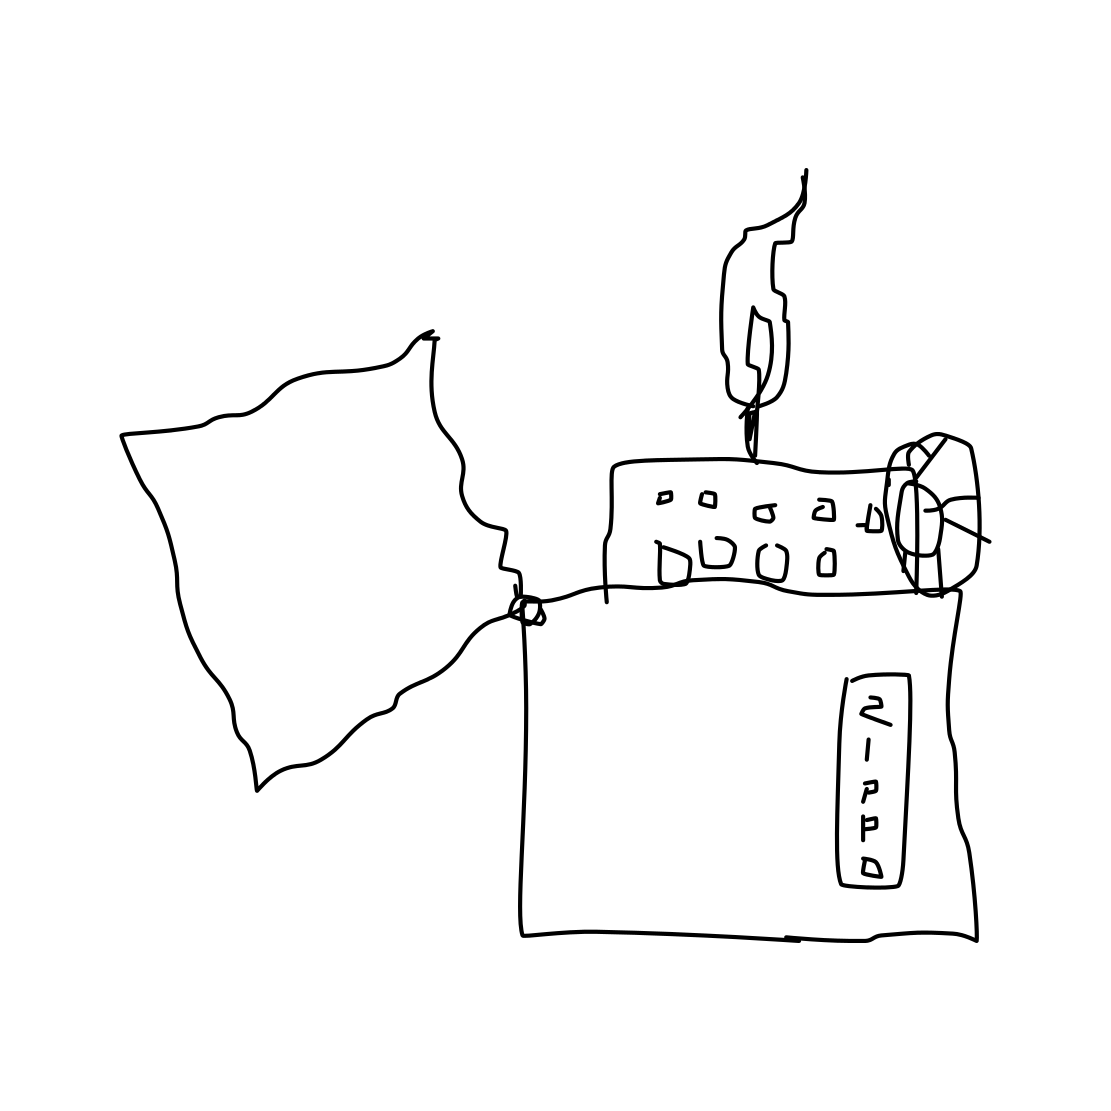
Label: lighter